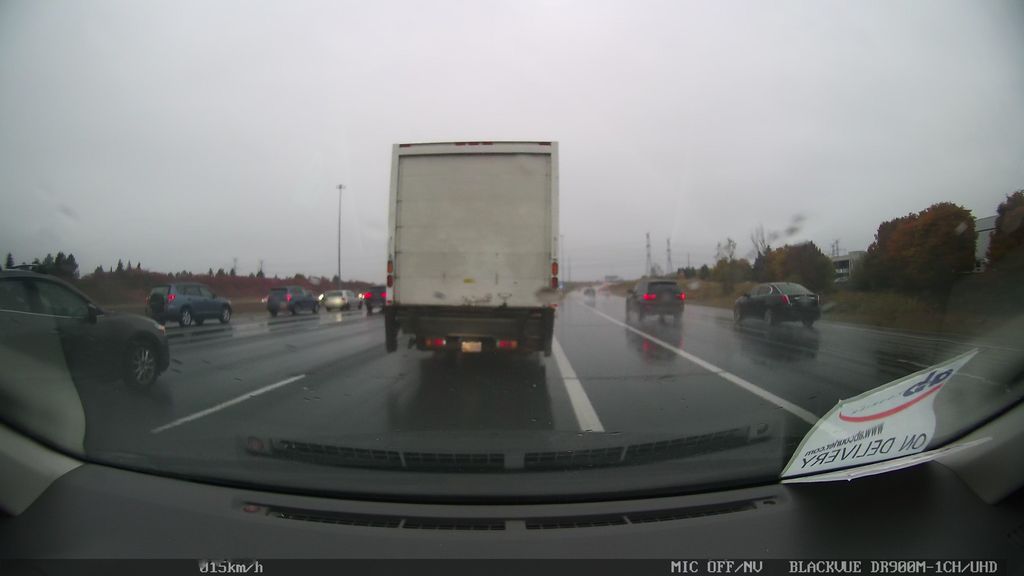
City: toronto